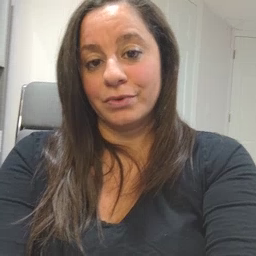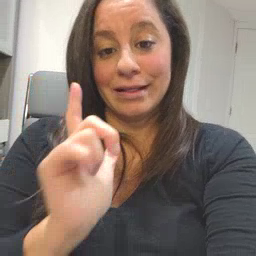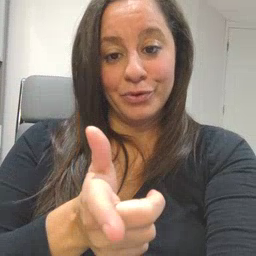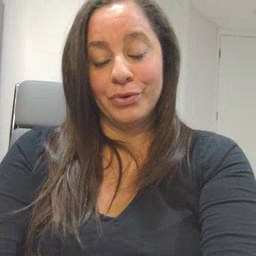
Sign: later